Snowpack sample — Buffalo Mountain, Silverthorne, Colorado, USA (2/22/26, 2:02 PM MST)
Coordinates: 39.622, -106.113
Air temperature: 33 °F
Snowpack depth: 63 cm
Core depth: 40 cm
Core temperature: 26.6 °F
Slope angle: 11°, slope face: 116°
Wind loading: low
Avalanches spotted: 0
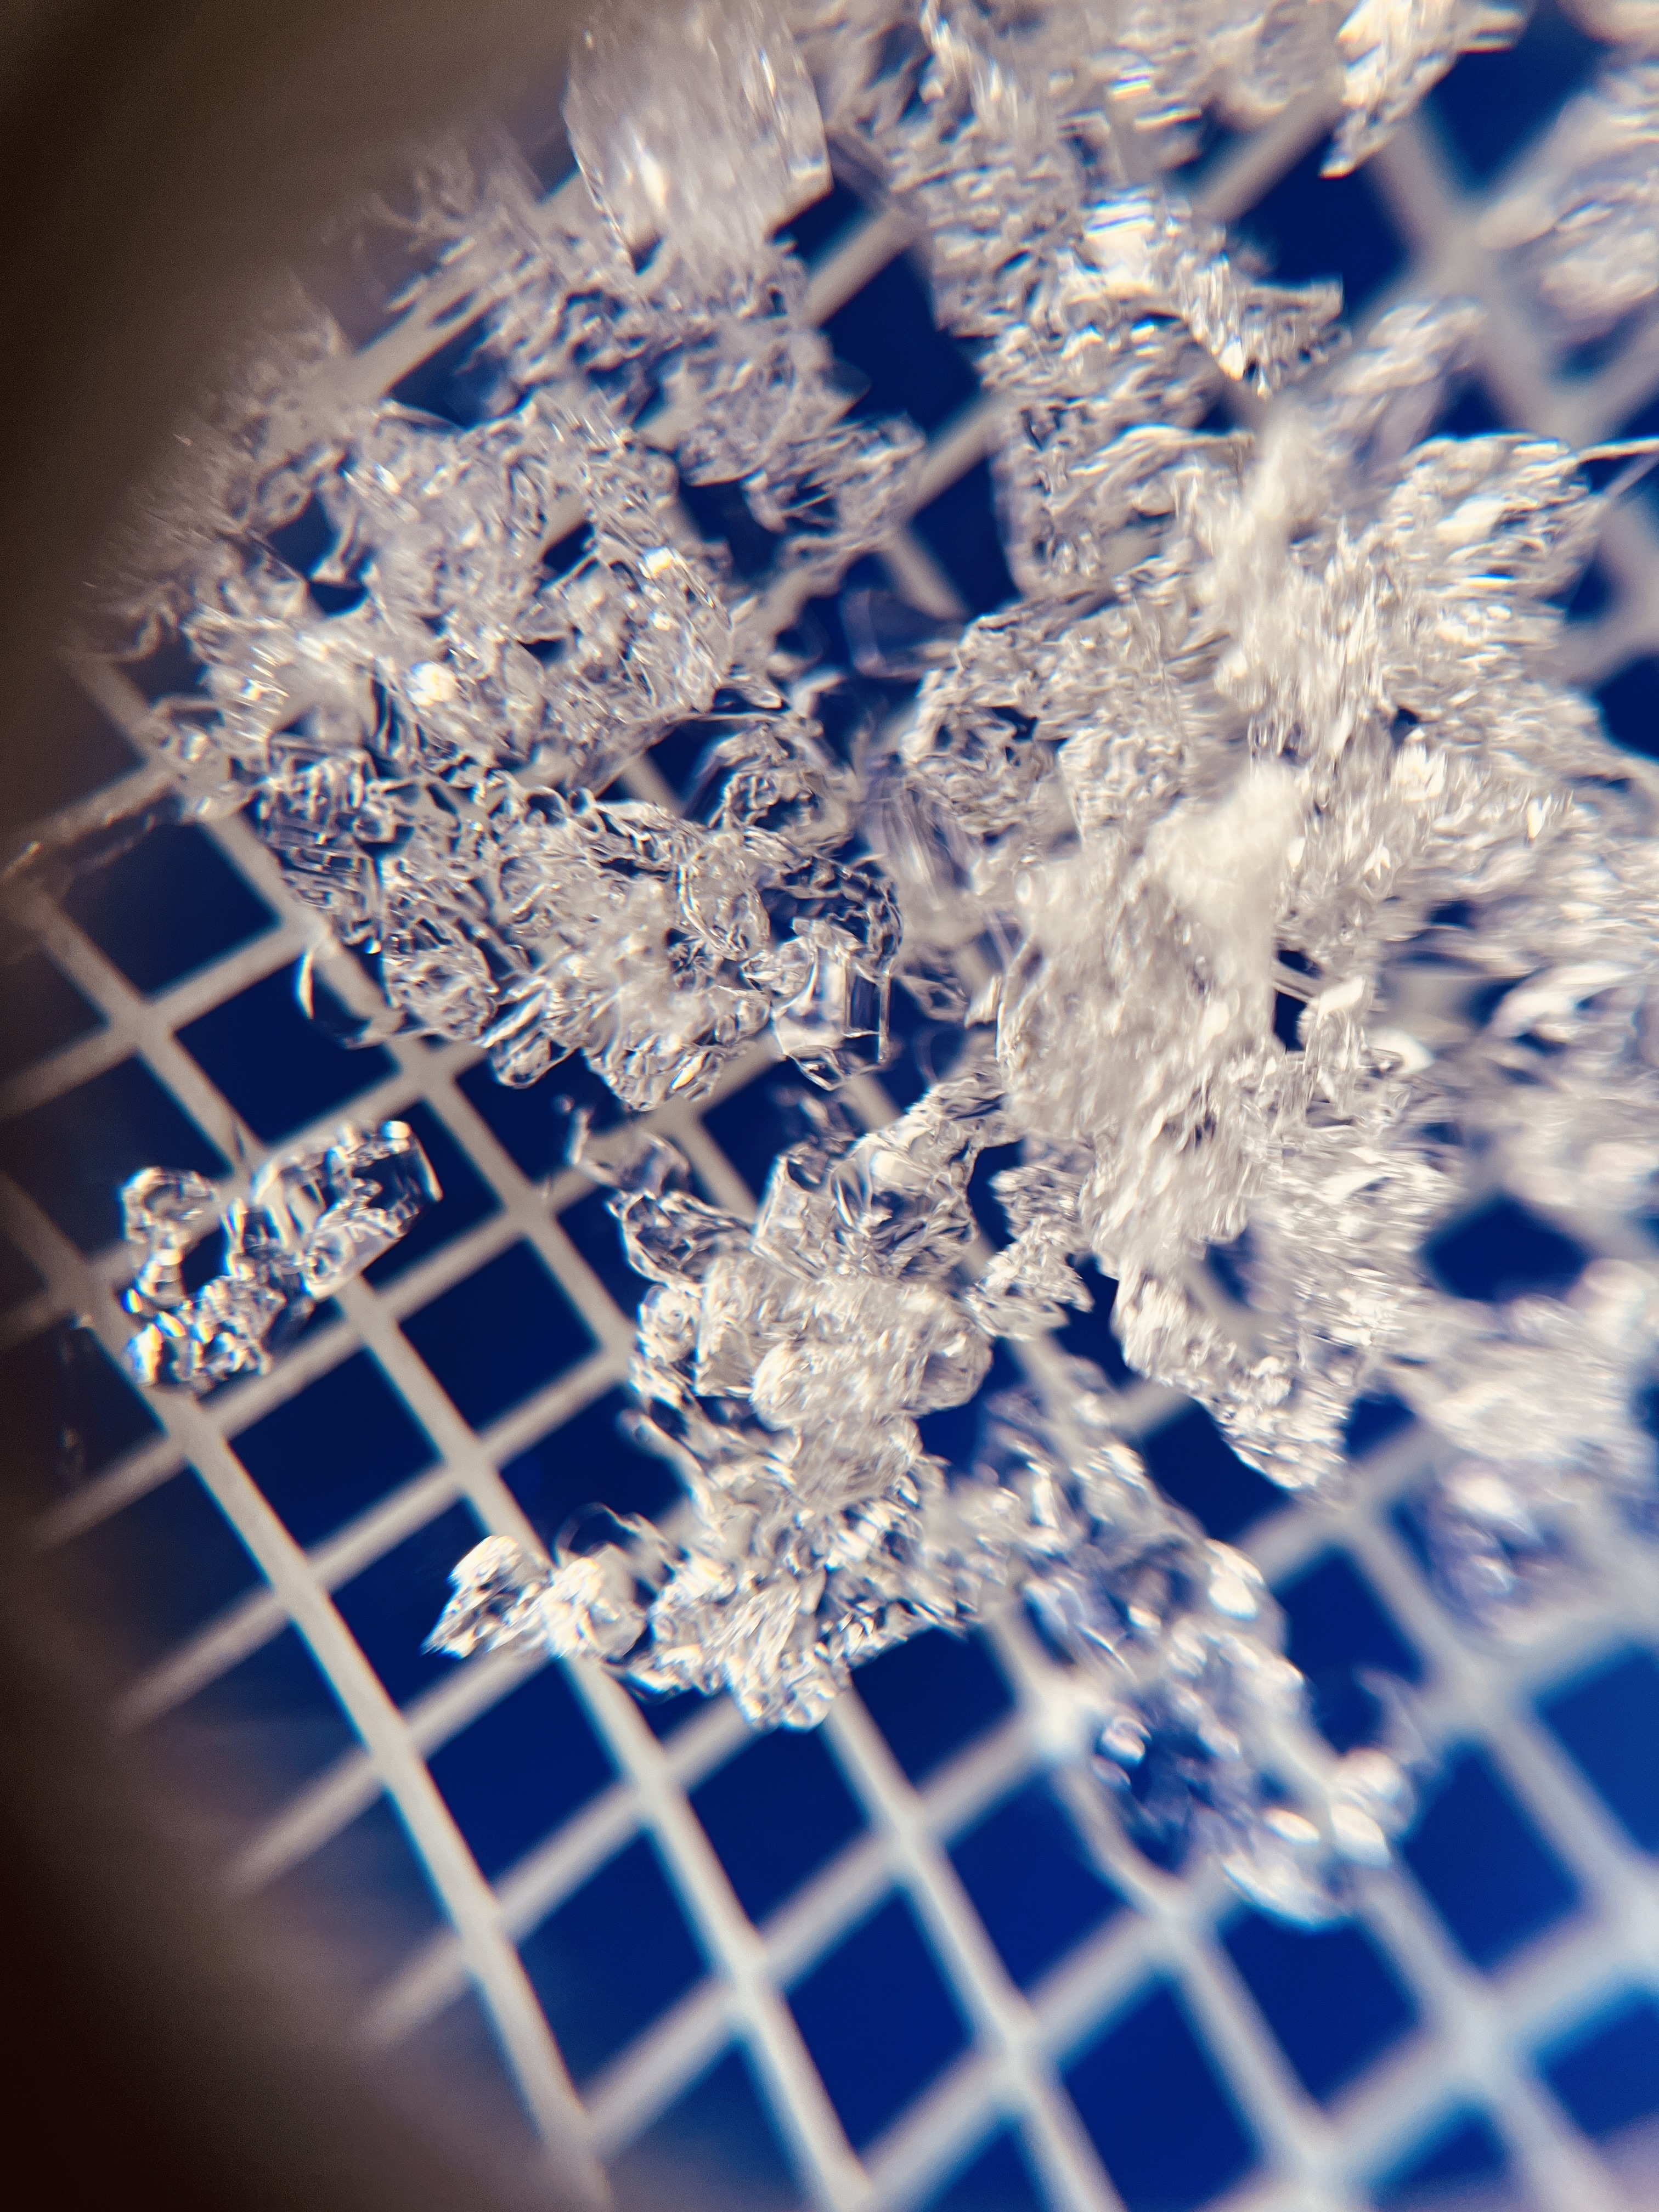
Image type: magnified_profile
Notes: In a firebreak similar to site 1, minimal wind loading with no spotted avalanches (not many faces in view though)